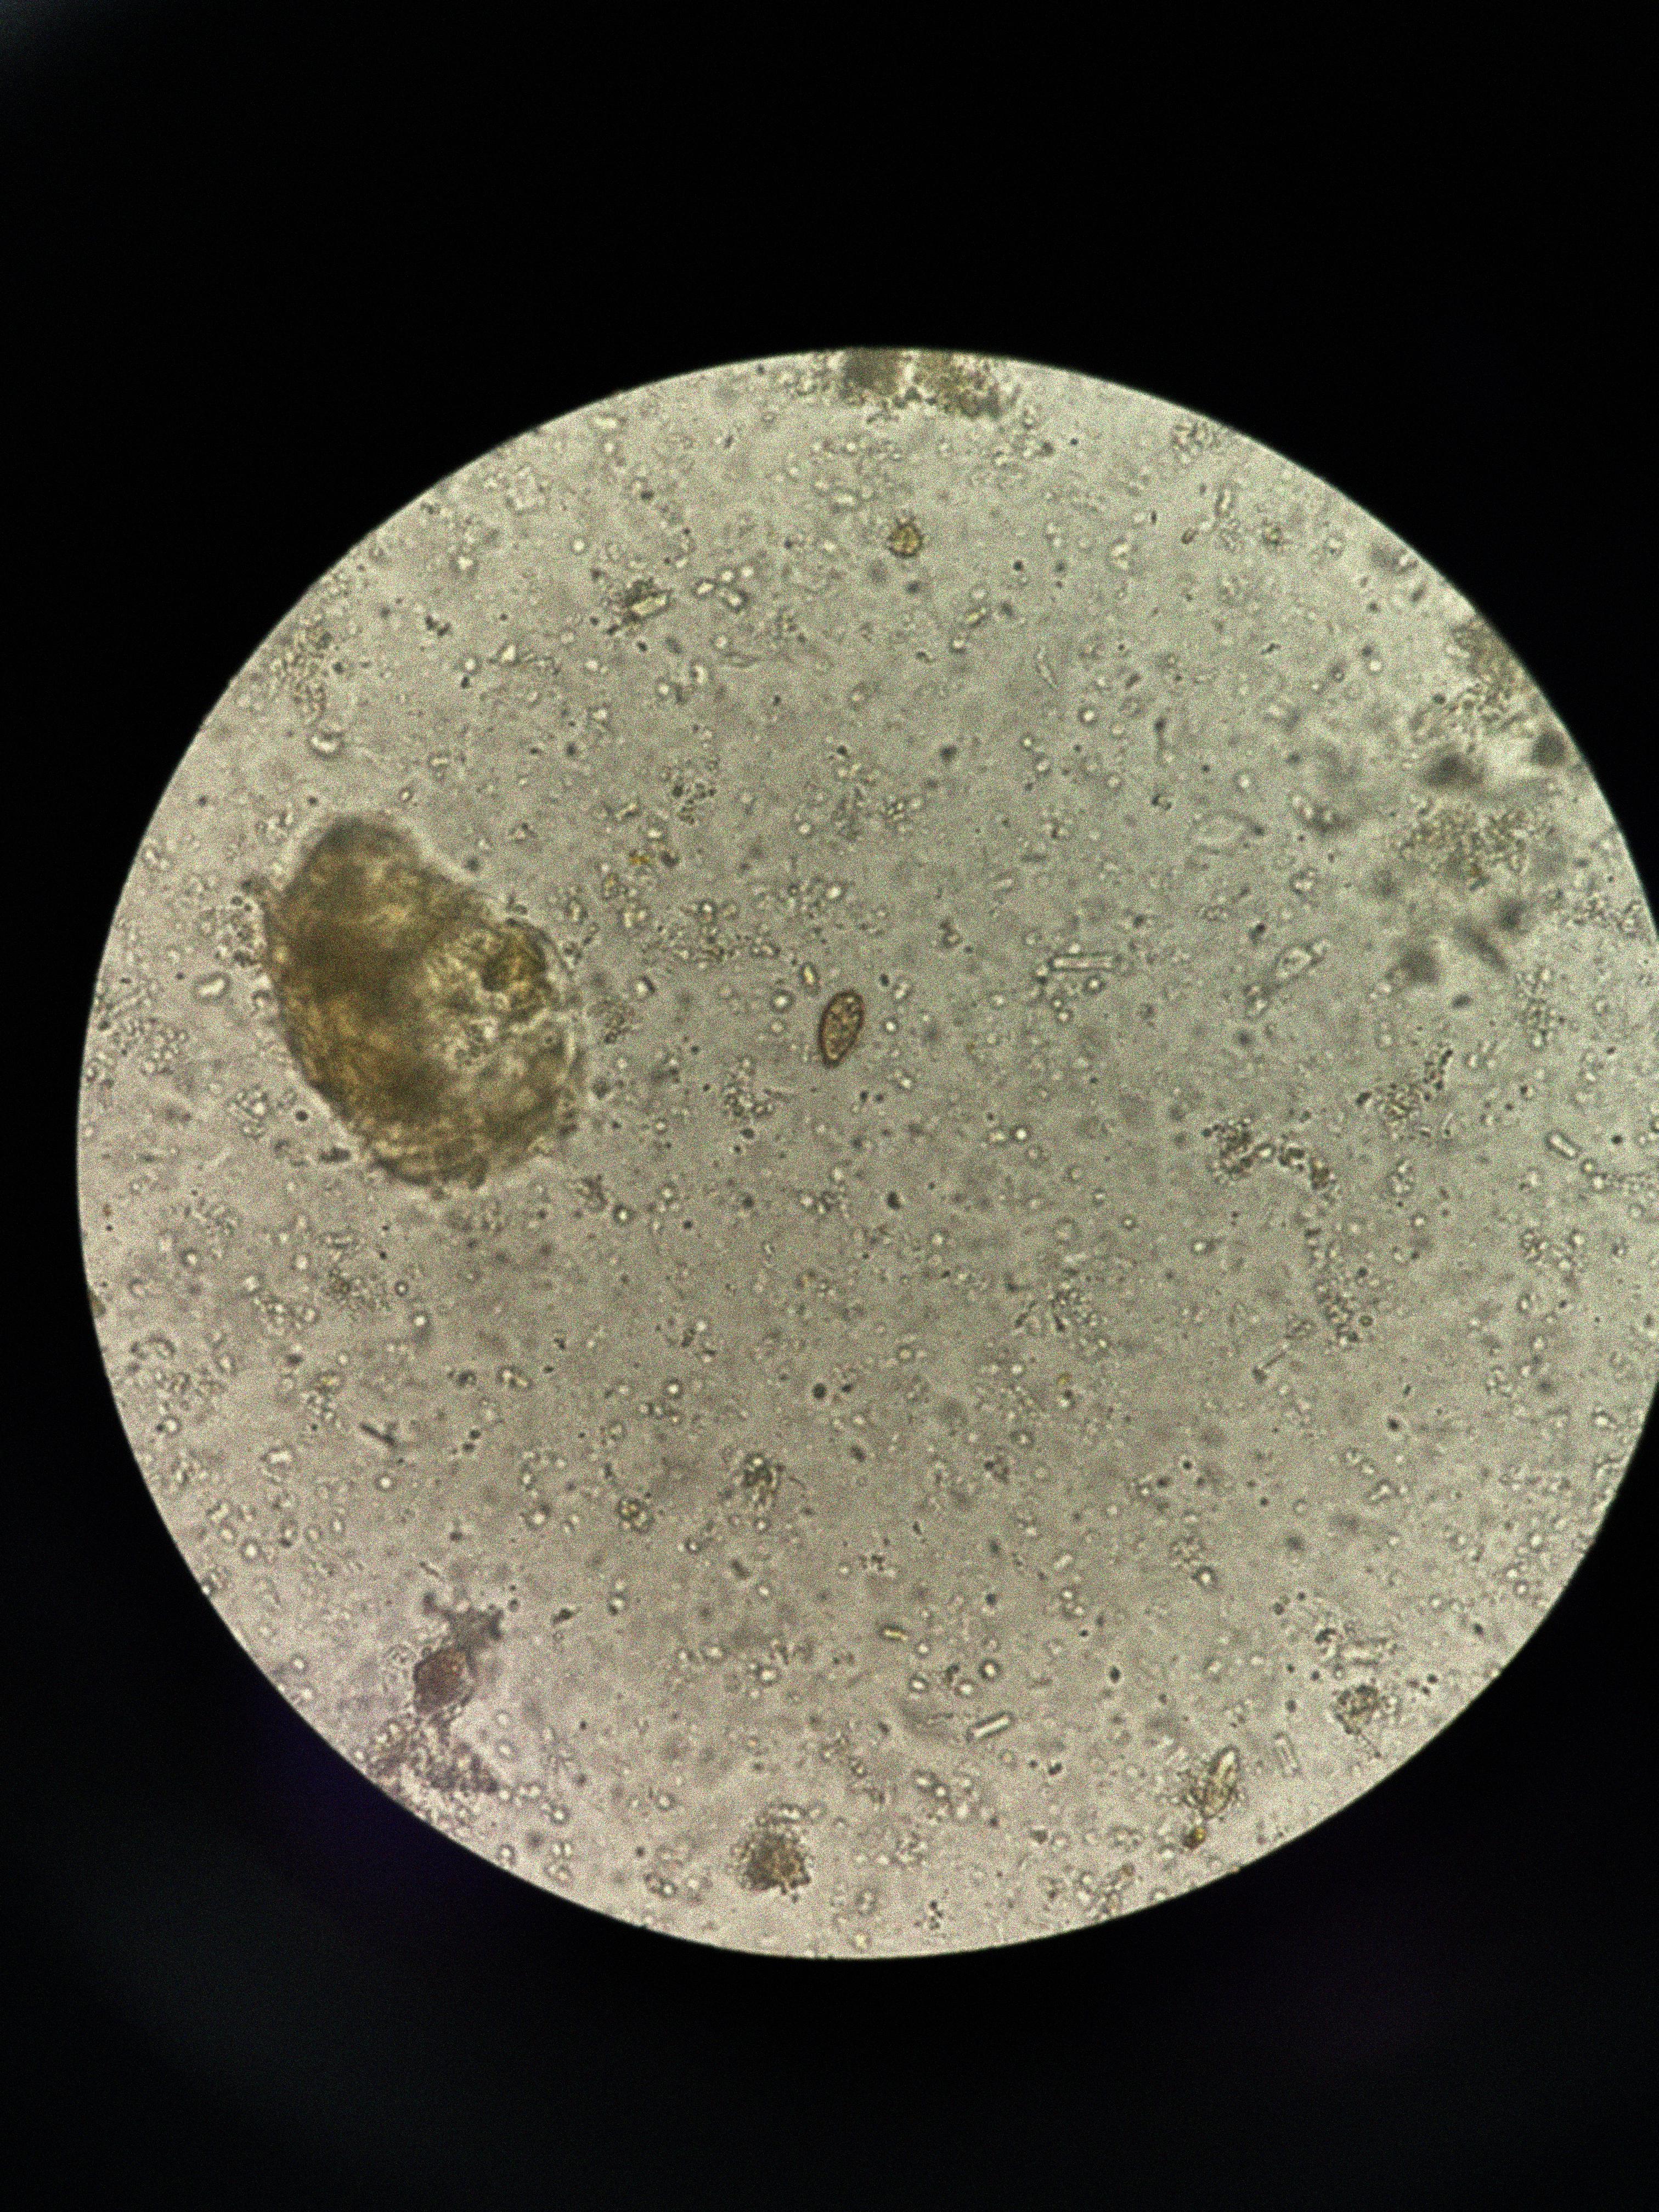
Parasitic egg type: Opisthorchis viverrine